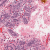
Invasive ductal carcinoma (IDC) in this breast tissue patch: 0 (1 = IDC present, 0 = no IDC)